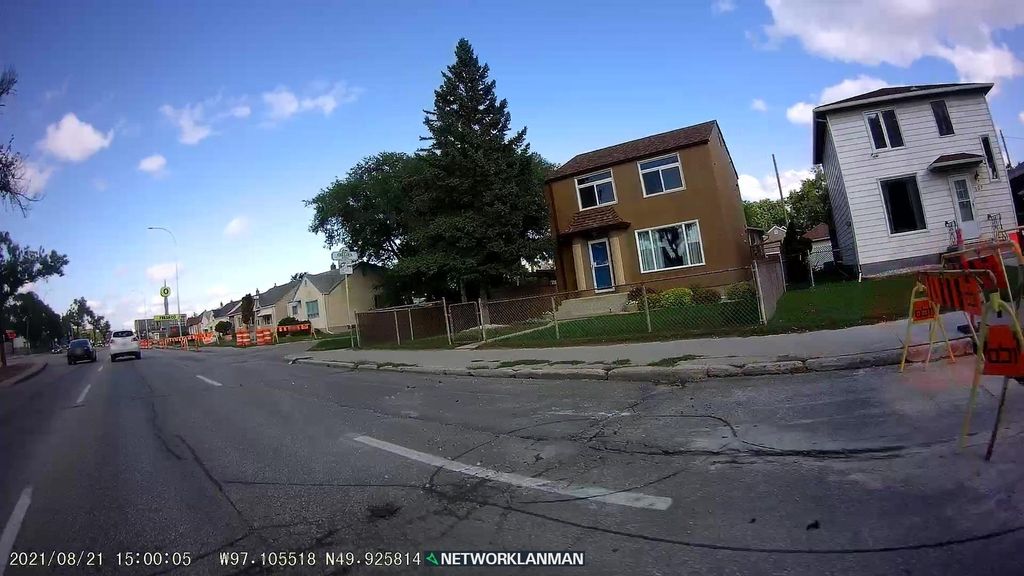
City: winnipeg